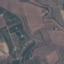
Label: PermanentCrop